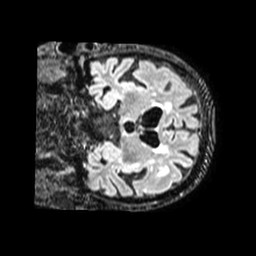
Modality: FLAIR
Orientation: coronal
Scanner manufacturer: philips
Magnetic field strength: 1.5 T
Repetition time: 4.8 s
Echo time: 0.3547 s